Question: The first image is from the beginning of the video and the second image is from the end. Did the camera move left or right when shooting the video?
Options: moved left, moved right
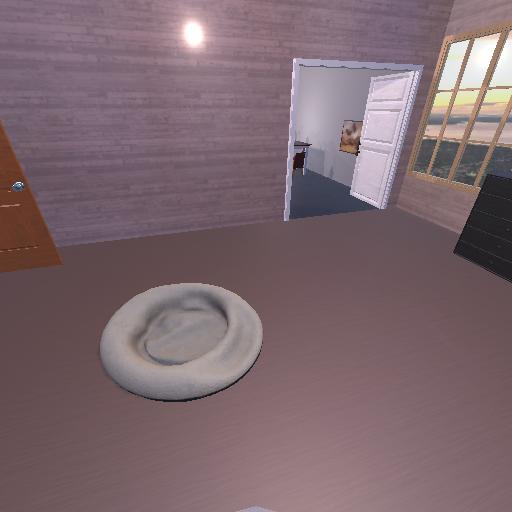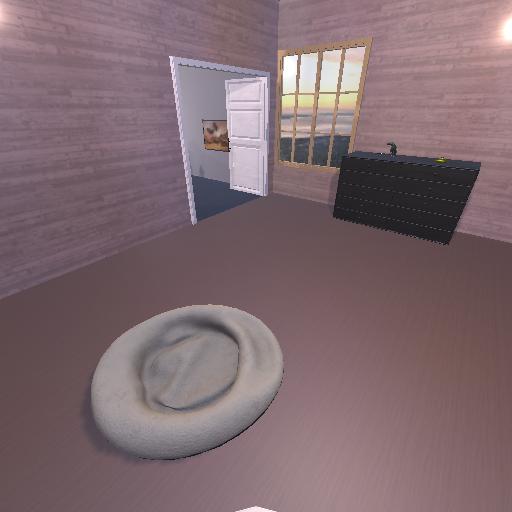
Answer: moved left